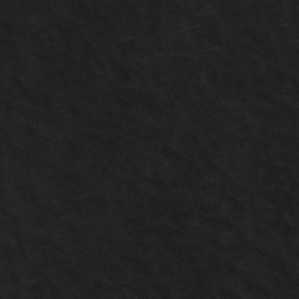
Label: non_frost